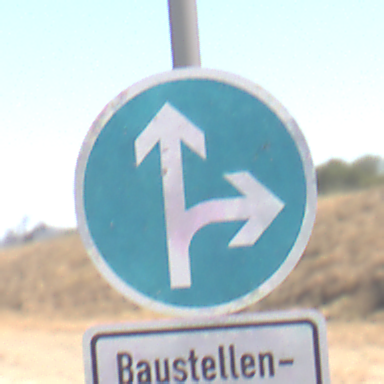
Verkehrszeichen: VorgeschriebeneFahrtrichtungGeradeausOderRechts
Zusatzzeichen unten: SonstigeFahrzeugePersonengruppenFrei1
Umgebung: Outdoor, RoadRail
Tageszeit: Midday
Wetter: Clear
Licht: Natural
Jahreszeit: Summer
Kontrast: HighContrast